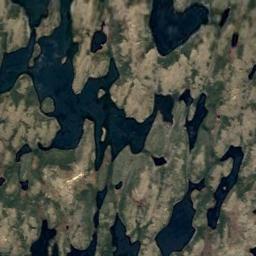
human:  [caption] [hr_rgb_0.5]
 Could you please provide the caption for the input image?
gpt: The wetland consists of bare land and water .

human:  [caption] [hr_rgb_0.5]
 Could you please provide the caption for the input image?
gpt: There are many different areas of water surrounded by wetlands .

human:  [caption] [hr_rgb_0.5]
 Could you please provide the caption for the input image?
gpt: There are a few brown bare lands in the river in a wetland with sparse green plants on the bare lands .

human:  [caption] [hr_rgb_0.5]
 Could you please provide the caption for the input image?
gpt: There is a straight path through this wetland .

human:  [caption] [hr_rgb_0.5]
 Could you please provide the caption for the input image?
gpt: There are some water areas on the wetland .